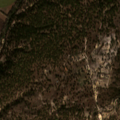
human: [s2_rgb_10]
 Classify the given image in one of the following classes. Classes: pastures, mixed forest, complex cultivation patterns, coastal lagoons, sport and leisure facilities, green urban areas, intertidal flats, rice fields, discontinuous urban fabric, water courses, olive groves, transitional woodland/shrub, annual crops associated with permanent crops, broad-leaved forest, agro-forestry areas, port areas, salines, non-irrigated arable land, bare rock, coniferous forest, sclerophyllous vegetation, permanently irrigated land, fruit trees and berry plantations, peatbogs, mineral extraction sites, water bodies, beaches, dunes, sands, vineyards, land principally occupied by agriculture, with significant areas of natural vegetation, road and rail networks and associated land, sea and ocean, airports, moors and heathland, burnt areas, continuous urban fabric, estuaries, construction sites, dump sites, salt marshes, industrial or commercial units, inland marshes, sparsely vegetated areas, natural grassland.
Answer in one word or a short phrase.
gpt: permanently irrigated land, agro-forestry areas, broad-leaved forest